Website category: jobs
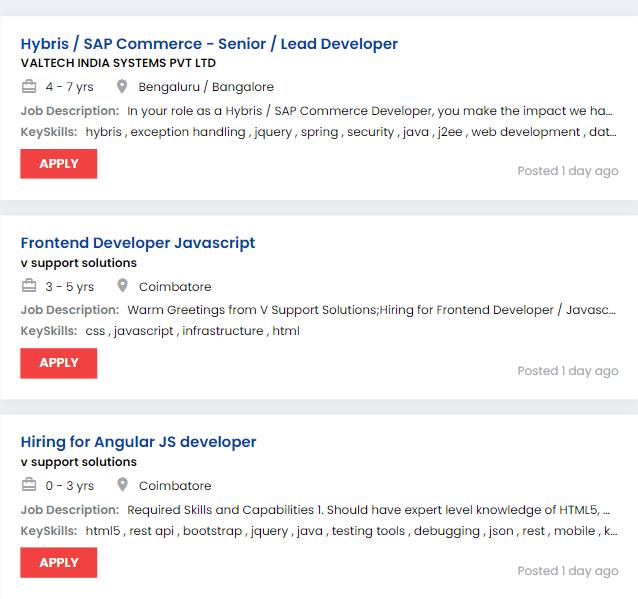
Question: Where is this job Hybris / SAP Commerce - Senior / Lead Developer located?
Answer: Bengaluru / Bangalore

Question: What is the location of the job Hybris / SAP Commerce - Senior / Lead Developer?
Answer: Bengaluru / Bangalore

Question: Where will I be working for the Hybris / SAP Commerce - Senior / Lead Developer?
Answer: Bengaluru / Bangalore

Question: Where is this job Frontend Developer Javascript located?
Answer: Coimbatore

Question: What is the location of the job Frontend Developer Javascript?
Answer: Coimbatore

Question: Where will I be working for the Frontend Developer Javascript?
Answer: Coimbatore

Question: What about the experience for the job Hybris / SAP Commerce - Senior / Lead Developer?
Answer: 4 - 7 yrs

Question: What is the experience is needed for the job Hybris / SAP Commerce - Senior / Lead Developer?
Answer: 4 - 7 yrs

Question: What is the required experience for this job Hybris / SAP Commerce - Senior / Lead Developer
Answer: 4 - 7 yrs

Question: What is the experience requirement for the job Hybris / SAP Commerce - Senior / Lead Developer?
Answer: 4 - 7 yrs

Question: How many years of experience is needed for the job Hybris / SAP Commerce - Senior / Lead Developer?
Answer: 4 - 7 yrs

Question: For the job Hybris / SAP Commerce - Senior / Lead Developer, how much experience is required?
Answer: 4 - 7 yrs

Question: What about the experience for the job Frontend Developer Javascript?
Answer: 3 - 5 yrs

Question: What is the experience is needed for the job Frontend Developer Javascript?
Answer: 3 - 5 yrs

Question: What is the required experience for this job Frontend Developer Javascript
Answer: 3 - 5 yrs

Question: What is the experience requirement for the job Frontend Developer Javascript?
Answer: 3 - 5 yrs

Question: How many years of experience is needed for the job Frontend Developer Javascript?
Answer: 3 - 5 yrs

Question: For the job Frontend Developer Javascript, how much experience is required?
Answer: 3 - 5 yrs

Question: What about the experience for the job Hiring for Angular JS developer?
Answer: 0 - 3 yrs

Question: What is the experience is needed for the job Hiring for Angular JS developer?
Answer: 0 - 3 yrs

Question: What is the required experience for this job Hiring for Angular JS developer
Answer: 0 - 3 yrs

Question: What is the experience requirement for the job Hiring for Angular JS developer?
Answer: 0 - 3 yrs

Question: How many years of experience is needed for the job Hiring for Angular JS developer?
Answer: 0 - 3 yrs

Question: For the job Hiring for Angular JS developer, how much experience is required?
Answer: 0 - 3 yrs

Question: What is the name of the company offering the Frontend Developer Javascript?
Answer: v support solutions

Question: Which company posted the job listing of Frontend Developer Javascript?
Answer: v support solutions

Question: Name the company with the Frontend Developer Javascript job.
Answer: v support solutions

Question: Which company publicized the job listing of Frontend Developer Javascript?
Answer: v support solutions

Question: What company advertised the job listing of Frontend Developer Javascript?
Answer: v support solutions

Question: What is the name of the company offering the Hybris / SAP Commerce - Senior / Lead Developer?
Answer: VALTECH INDIA SYSTEMS PVT LTD

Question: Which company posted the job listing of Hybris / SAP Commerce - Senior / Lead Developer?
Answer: VALTECH INDIA SYSTEMS PVT LTD

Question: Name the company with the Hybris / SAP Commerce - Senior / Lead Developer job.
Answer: VALTECH INDIA SYSTEMS PVT LTD

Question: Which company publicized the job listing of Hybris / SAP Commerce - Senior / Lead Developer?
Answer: VALTECH INDIA SYSTEMS PVT LTD

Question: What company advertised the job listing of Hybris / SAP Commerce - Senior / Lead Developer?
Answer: VALTECH INDIA SYSTEMS PVT LTD

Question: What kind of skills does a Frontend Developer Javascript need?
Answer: css , javascript , infrastructure , html

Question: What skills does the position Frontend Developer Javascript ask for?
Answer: css , javascript , infrastructure , html

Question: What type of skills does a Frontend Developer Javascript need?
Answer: css , javascript , infrastructure , html

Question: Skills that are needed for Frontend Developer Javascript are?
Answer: css , javascript , infrastructure , html

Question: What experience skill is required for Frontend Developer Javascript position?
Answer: css , javascript , infrastructure , html

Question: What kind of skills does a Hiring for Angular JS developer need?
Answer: html5 , rest api , bootstrap , jquery , java , testing tools , debugging , json , rest , mobile , knockoutjs , extjs , javascript , soap

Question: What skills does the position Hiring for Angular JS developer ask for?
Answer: html5 , rest api , bootstrap , jquery , java , testing tools , debugging , json , rest , mobile , knockoutjs , extjs , javascript , soap

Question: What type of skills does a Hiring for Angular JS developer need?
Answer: html5 , rest api , bootstrap , jquery , java , testing tools , debugging , json , rest , mobile , knockoutjs , extjs , javascript , soap

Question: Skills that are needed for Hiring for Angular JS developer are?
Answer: html5 , rest api , bootstrap , jquery , java , testing tools , debugging , json , rest , mobile , knockoutjs , extjs , javascript , soap

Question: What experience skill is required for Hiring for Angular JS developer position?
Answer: html5 , rest api , bootstrap , jquery , java , testing tools , debugging , json , rest , mobile , knockoutjs , extjs , javascript , soap

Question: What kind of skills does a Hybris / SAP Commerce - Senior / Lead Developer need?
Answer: hybris , exception handling , jquery , spring , security , java , j2ee , web development , data structures , rest , spring framework

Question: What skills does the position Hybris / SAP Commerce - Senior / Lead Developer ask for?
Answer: hybris , exception handling , jquery , spring , security , java , j2ee , web development , data structures , rest , spring framework

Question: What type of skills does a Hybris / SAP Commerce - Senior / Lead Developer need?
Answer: hybris , exception handling , jquery , spring , security , java , j2ee , web development , data structures , rest , spring framework

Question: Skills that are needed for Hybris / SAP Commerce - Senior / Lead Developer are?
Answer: hybris , exception handling , jquery , spring , security , java , j2ee , web development , data structures , rest , spring framework

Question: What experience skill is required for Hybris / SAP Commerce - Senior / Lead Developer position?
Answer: hybris , exception handling , jquery , spring , security , java , j2ee , web development , data structures , rest , spring framework